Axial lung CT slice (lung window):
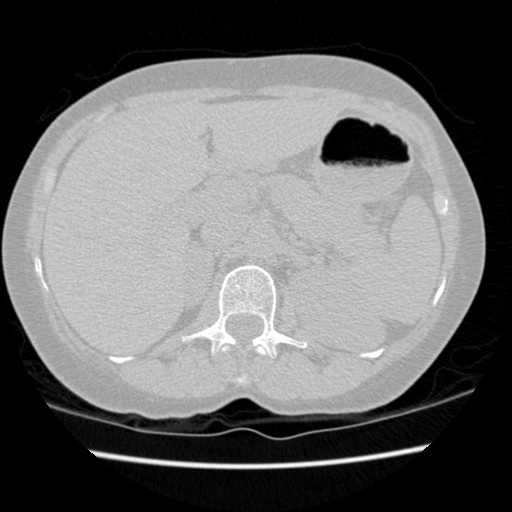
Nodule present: no